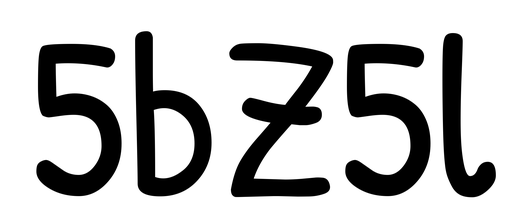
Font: PatrickHand-Regular